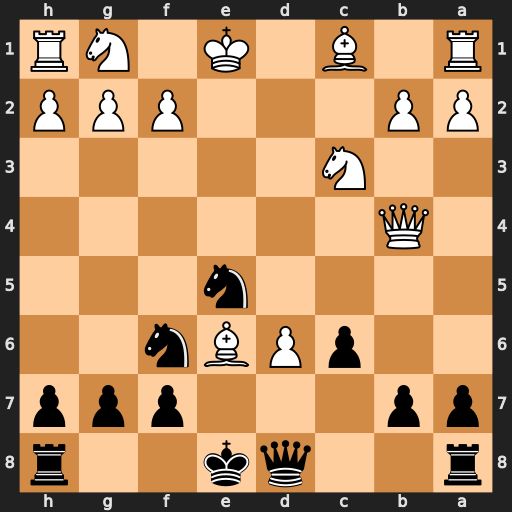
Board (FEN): r2qk2r/pp3ppp/2pPBn2/4n3/1Q6/2N5/PP3PPP/R1B1K1NR
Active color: b
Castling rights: KQkq
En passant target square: -
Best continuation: Nd3+ Kf1 Nxb4